Interaction volume radius: 10 \u00c5
Interaction volume height: 20 \u00c5
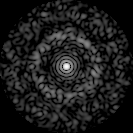
Disorder parameter: 0.8196